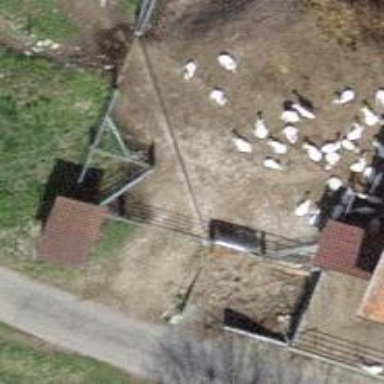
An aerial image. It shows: Farm shop.